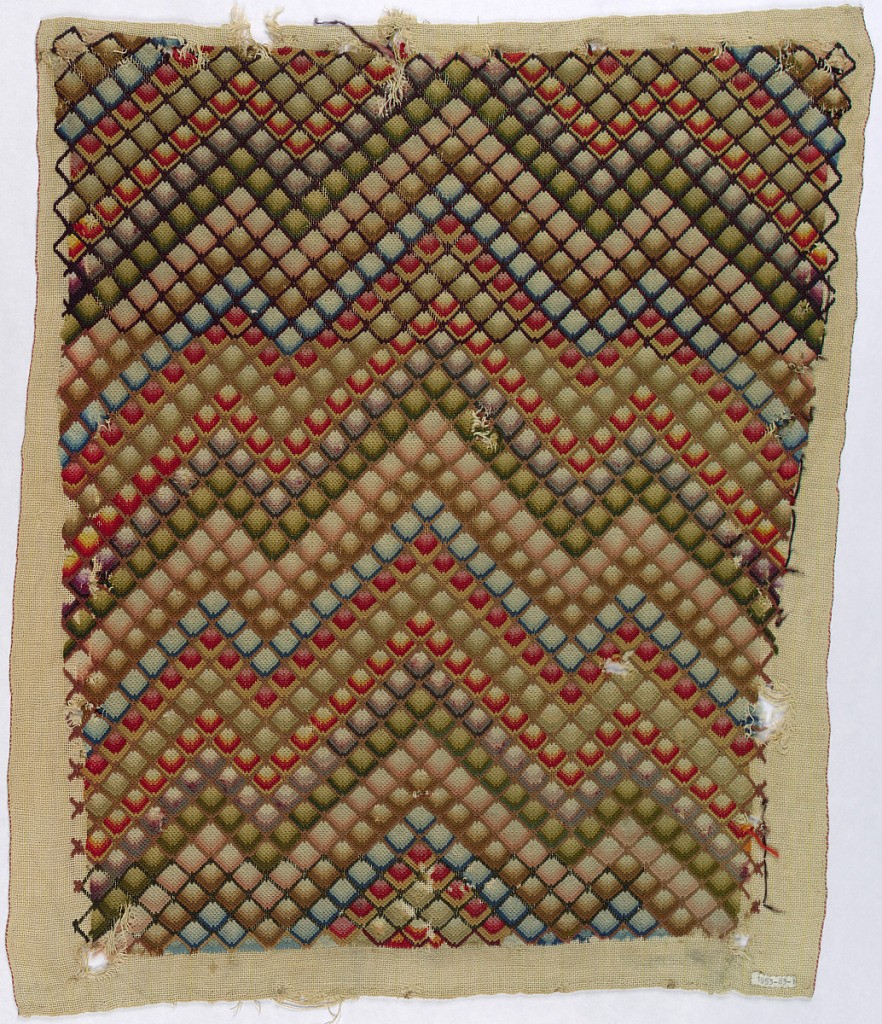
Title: Textile
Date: mid-19th century
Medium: wool, linen Technique: counted stitch embroidery
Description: Oblong panel of canvas, embroidered solidly in colored wools. Design of shaded blocks, about half inch square, arranged in zigzag or flame stitch pattern.